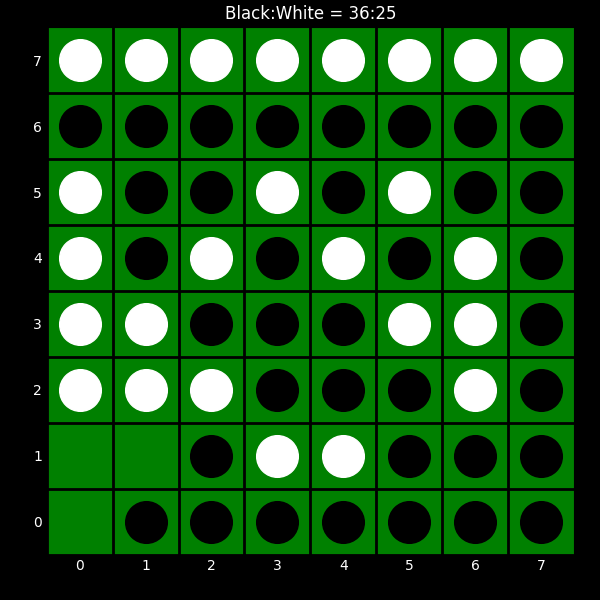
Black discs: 36
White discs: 25